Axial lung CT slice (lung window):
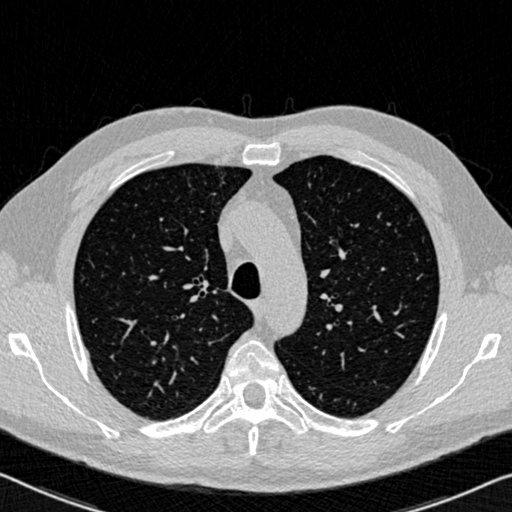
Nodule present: no